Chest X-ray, PA view. Patient: 54 years old, sex M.
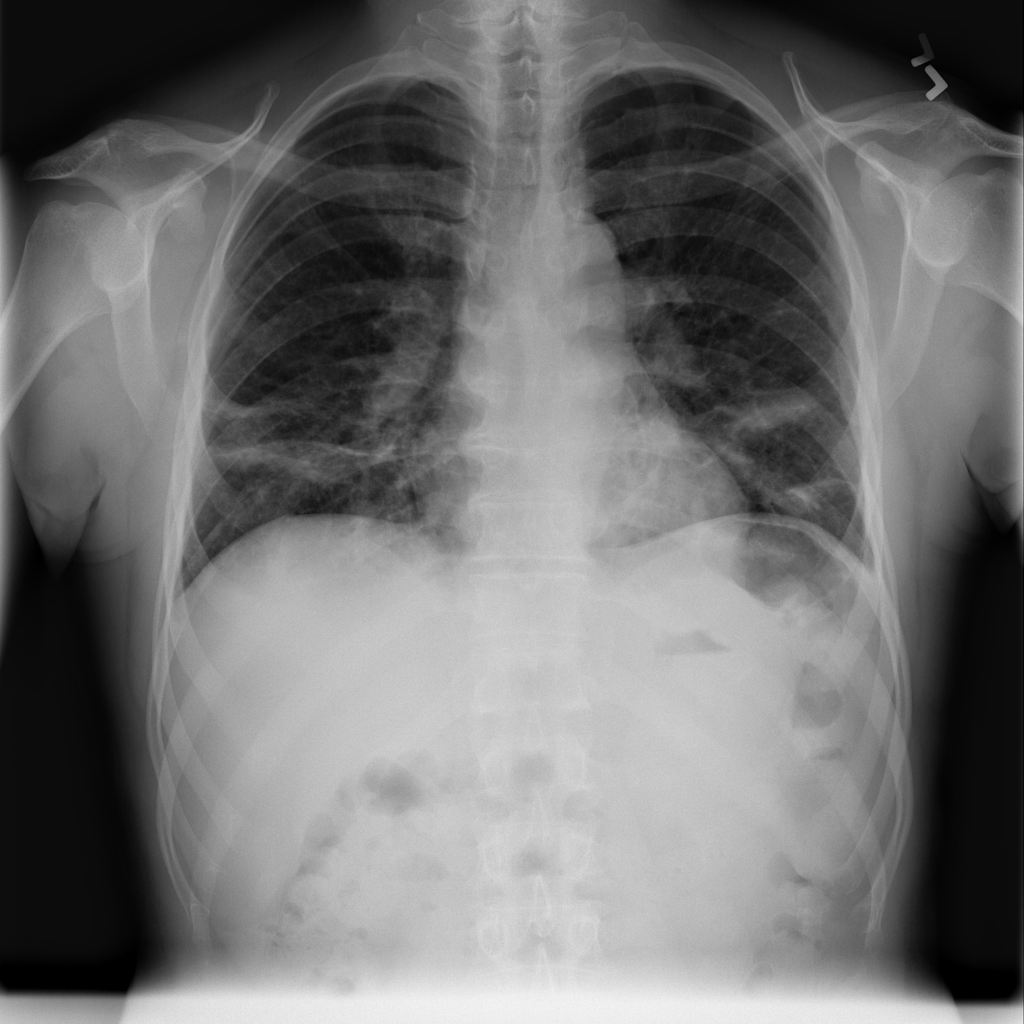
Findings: Mass